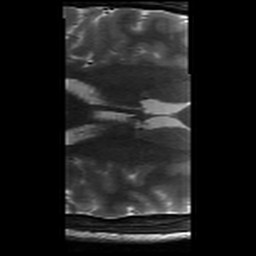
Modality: T2w
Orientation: axial
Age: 22
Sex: female
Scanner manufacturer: siemens
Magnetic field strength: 3 T
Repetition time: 8.02 s
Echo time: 0.08 s